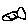
Label: fish